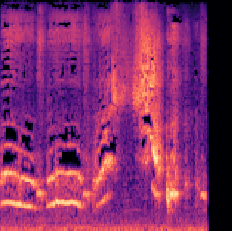
Sound class: Baby cry